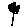
Label: flower